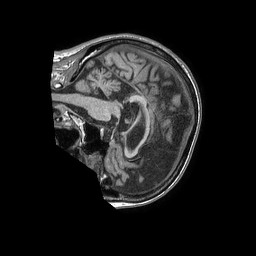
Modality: T1w
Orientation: sagittal
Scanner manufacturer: philips
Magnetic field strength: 1.5 T
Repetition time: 0.007847 s
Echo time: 0.003668 s